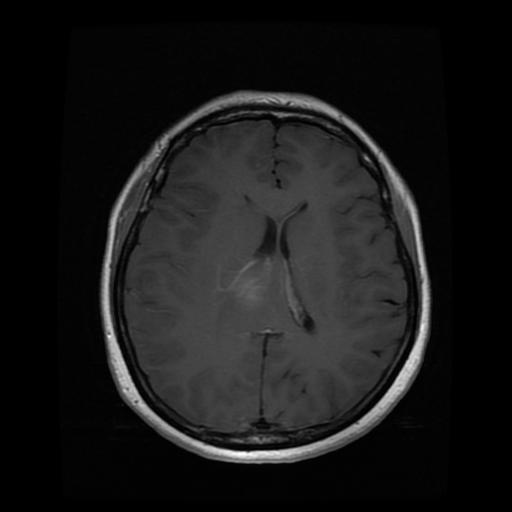
Label: meningioma